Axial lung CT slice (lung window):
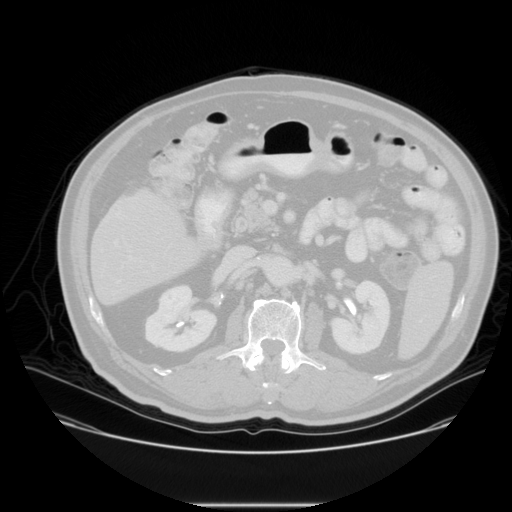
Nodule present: no